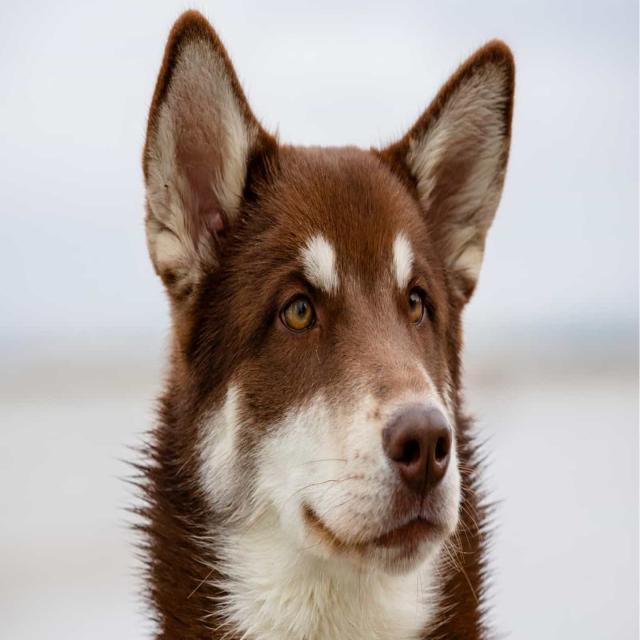
Healthy canine skin — no visible lesions, inflammation, or abnormalities. The skin and coat appear normal.